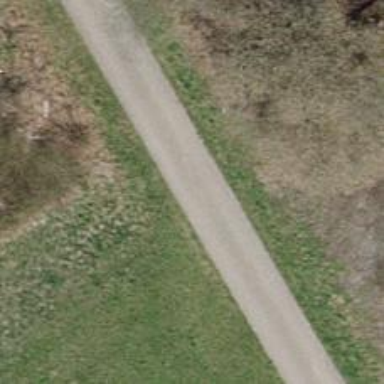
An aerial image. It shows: Well-maintained track road with grade 1 tracktype.